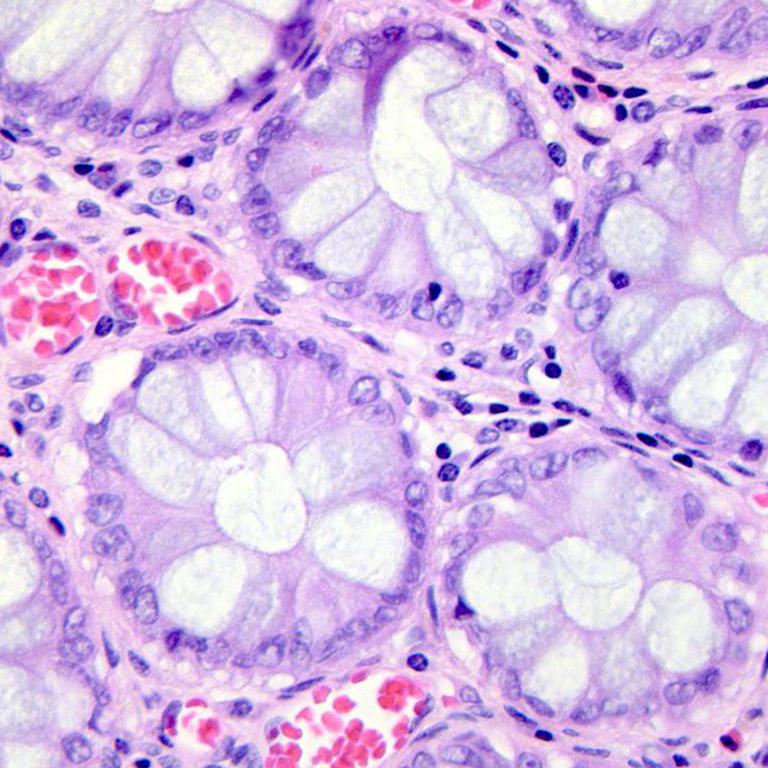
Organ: colon
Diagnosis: benign